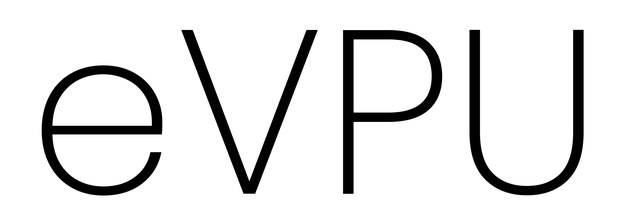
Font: Poppins-ExtraLight